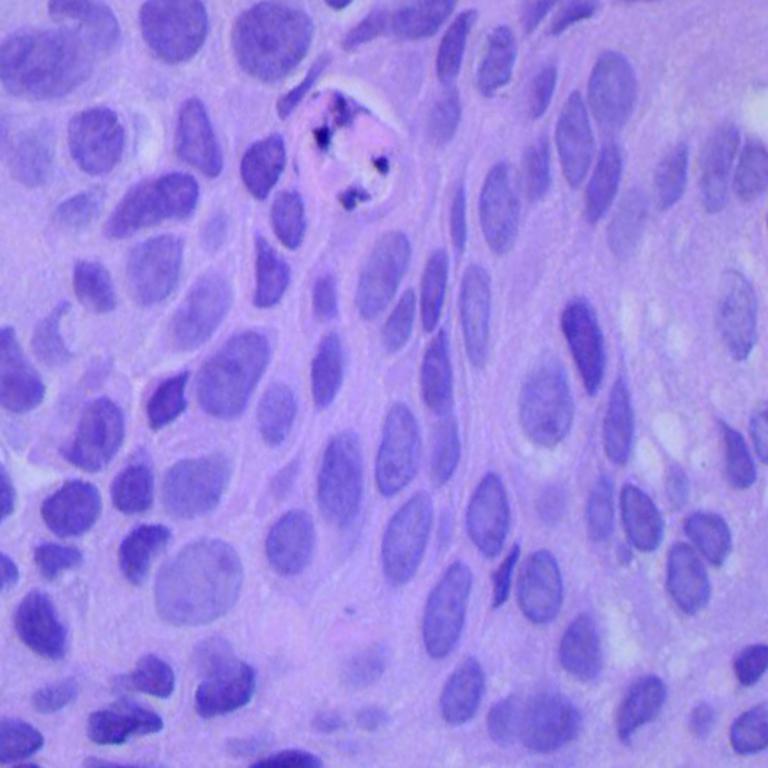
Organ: lung
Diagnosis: squamous carcinomas